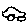
Label: car